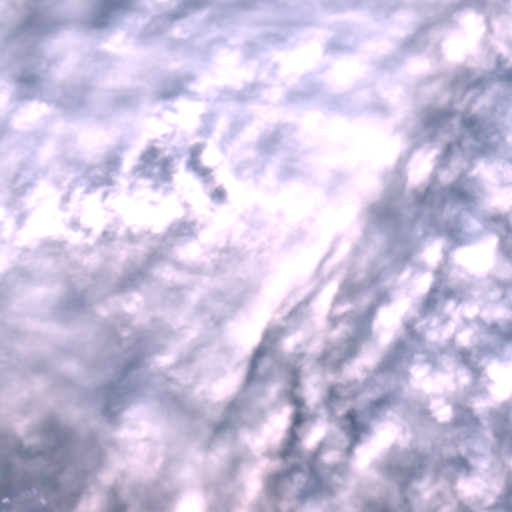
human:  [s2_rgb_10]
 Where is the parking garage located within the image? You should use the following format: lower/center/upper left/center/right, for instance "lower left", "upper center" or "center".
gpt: The parking garage is located in the lower right of the image.
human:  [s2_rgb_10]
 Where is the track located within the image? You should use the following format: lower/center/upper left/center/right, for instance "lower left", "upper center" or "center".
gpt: The track is located in the upper right of the image.
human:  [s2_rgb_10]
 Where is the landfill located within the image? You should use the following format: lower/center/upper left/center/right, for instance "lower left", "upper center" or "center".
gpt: There is no landfill in the image.